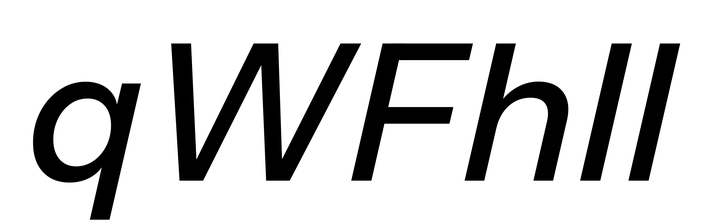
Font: InstrumentSans-Italic_Medium_Italic